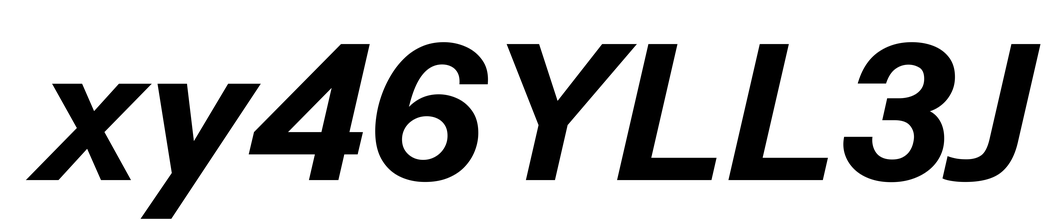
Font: InstrumentSans-Italic_Bold_Italic